Interaction volume radius: 10 \u00c5
Interaction volume height: 45 \u00c5
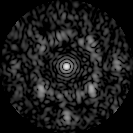
Disorder parameter: 0.563